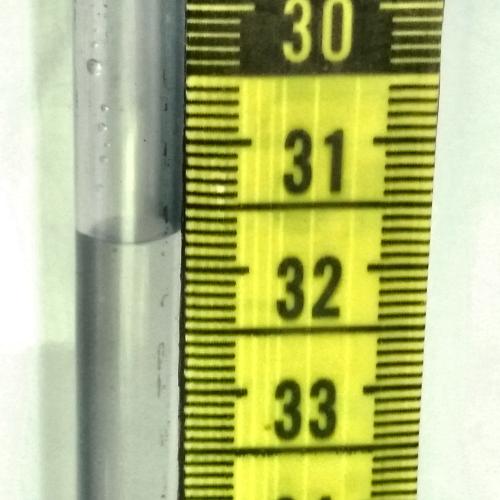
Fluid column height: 31.7 cm